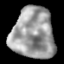
Tissue: lung
Cell type: T cells
Senescence score: 0.2403
Nuclear area (px): 2115
Mean DAPI intensity: 157.379